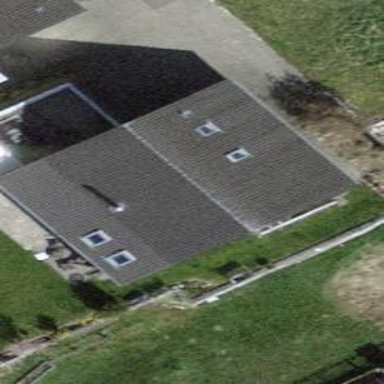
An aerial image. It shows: Building with tiled roof.